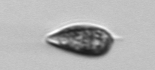
Label: Prorocentrum_triestinum